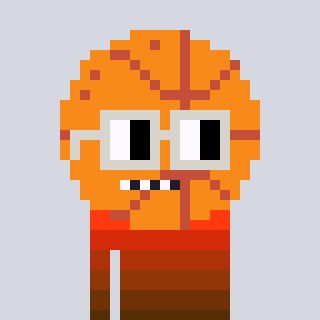
a pixel art character with square light gray glasses, a basketball-shaped head and a gunk-colored body on a cool background